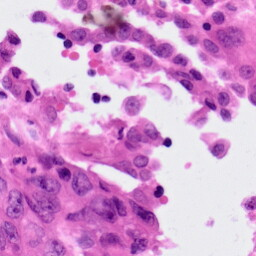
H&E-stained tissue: Lung